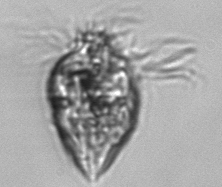
Label: Strombidium_morphotype1